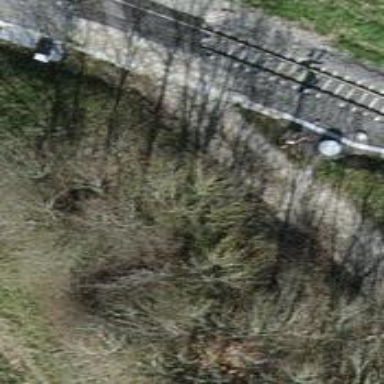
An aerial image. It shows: Track with grade 2 tracktype.